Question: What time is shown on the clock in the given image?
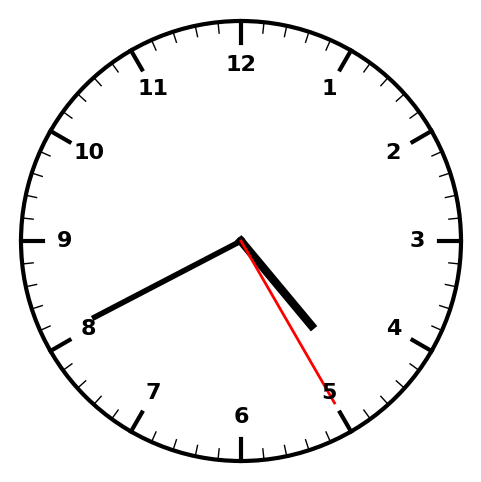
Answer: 04:40:25